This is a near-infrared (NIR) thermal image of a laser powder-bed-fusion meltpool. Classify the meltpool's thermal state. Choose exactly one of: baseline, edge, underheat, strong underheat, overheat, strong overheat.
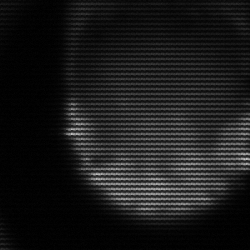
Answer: edge